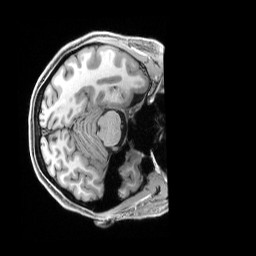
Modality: T1w
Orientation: axial
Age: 30
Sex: female
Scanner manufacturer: siemens
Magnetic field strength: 3 T
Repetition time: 2.5 s
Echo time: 0.00296 s